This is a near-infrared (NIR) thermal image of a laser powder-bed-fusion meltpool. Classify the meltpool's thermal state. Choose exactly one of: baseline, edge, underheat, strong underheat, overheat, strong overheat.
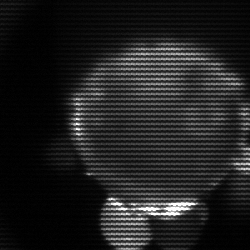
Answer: edge